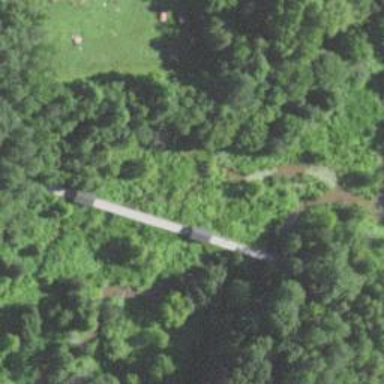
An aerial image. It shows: Footway on bridge.